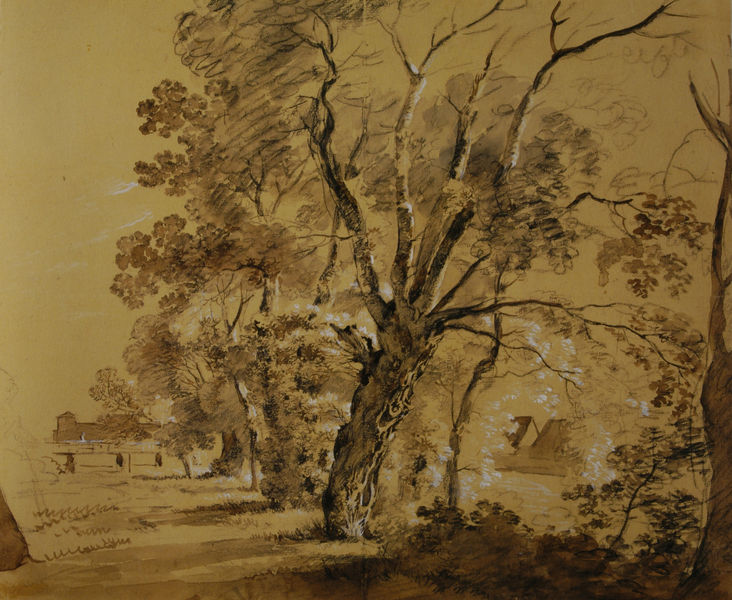
Titel: Kopfweiden auf der Praterinsel
Künstler: Johann Georg von Dillis
Standort: München
Institution: Privatbesitz
Schlagwörter: baum, blätter, feder, himmel, laub, schatten, weiß, wolken, aquarell, bäume, fluss, gelb, landschaft, ocker, äste, braun, hell, hintergrund, holz, kreide, licht, orange, pastell, schwarz, skizze, zeichnung, dach, gebäude, gras, haus, park, rasen, schnee, weg, wiese, wolke, zaun, beige, ast, bach, birke, häuser, natur, stamm, strauch, wind, zweige, brücke, busch, büsche, gebüsch, gewässer, hütte, kirche, sträucher, wiesen, land, gold, realismus, pflanze, pflanzen, krone, wald, papier, ruhe, naturalismus, ort, perspektive, studie, farben, dorf, dächer, allee, farbe, graphik, hecke, kahl, bauernhof, herbst, zäune, idylle, sepia, romantik, stämme, baumkronen, waldrand, ortschaft, laviert, tusche, gemalt, kohle, zweig, lichtung, groß, radierung, reihe, bleistift, stempel, pinsel, sonnig, graphisch, kohlezeichnung, ländlich, rinde, struktur, reflektion, bachlauf, hain, landwirtschaft, eiche, astgabel, weise, lasur, federzeichnung, zeichnungen, graphit, forst, gehöht, weißhöhung, akryl, deckweiß, großer baum, braubn, weißhöhunh, geschönt, die eingabe der wörter funktioniert nicht, weißwiese